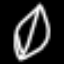
Label: leaf